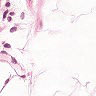
Metastatic tissue present: no